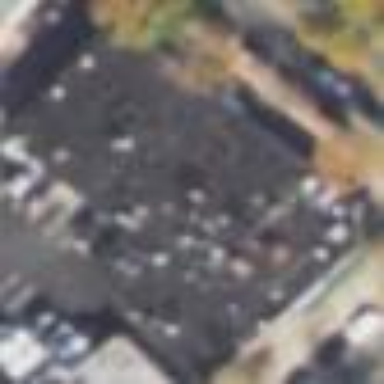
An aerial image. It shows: Commercial building.